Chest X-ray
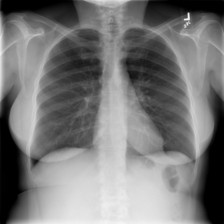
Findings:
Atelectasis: negative
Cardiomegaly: negative
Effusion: negative
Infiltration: negative
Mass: negative
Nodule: negative
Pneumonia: negative
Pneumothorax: negative
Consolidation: negative
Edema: negative
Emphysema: negative
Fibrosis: negative
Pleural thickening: negative
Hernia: negative